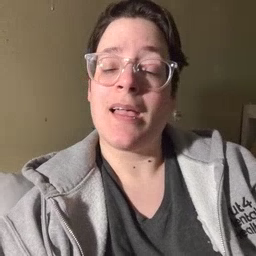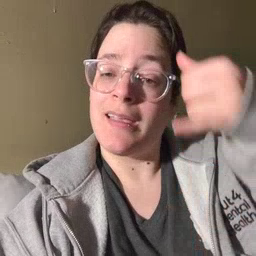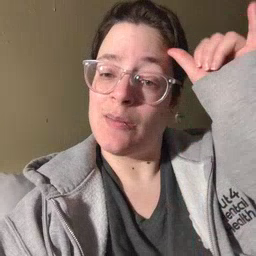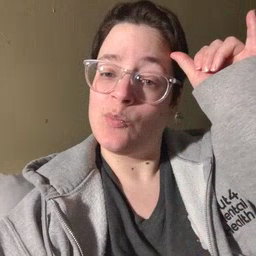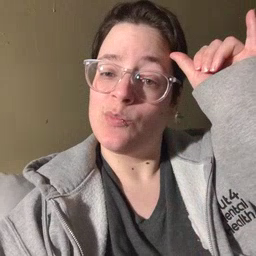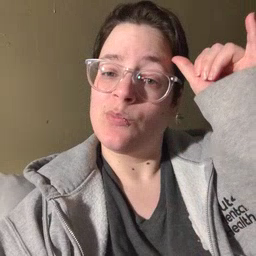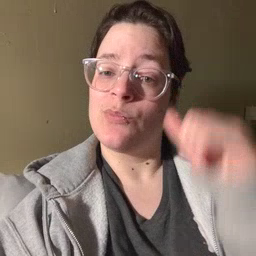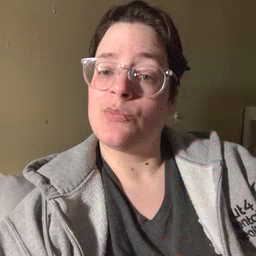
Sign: cow